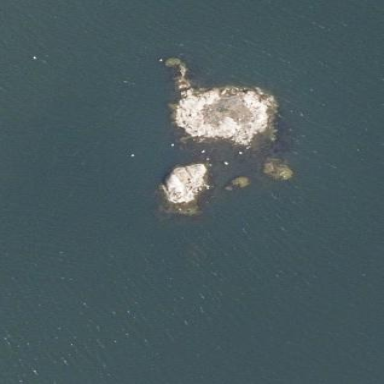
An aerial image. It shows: Islet located along the natural coastline.